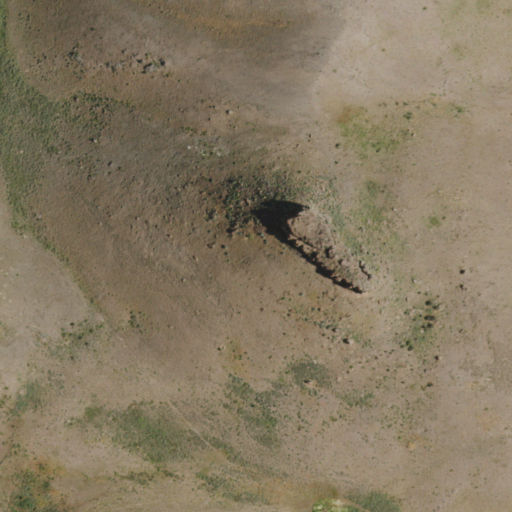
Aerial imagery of mountain in Nevada named Sugar Loaf Peak containing shrub and grassland